Question: I have two models, Topic Model and a Post Model. A Topic can have multiple posts.
'''
public function posts()
{
return $this->hasMany('FPost');
}
'''
Now to get the latest post for a topic I am doing something like the following
'''
public function latestPost()
{
return $this->posts()->where('f_topic_id',"=",$this->id)->take(1);
}
'''
and then I am getting the latest post attributes as such (for a particular topic)
'''
{{$topic->latestPost()->first()['title']}}
'''
Now , I have tried enough , but it seems that this is not working for me
'''
{{$topic->latestPost()->first()->title}}
'''
my question is why can't i get the properties of the post model ?
The topic model looks like this
'''
class FTopic extends Eloquent {
protected $fillable =['topictitle','topicdescription'];
public function forumCategory()
{
return $this->belongsTo('FCategory');
}
public function user()
{
return $this->belongsTo('User');
}
public function posts()
{
return $this->hasMany('FPost');
}
public function latestPost()
{
return $this->posts()->where('f_topic_id',"=",$this->id)->take(1);
}
public $rules = [
'topictitle' => 'required|min:10',
'topicdescription' => 'required|max:10'
];
public $errors;
public function isValid()
{
$validation = Validator::make($this->attributes, $this->rules);
if($validation-> passes())
return true;
$this->errors = $validation->messages();
return false;
}
protected $table = 'ftopics';
}
'''
This is how I am using it.

thanks
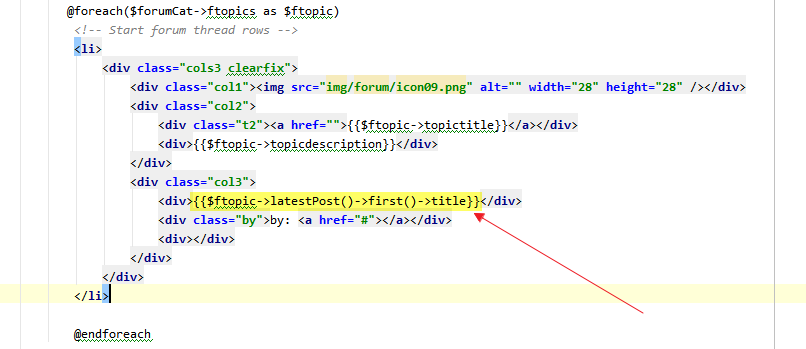
Answer: Change your 'latestPost' method to:
'''
public function scopeLatestPost($query)
{
return $this->posts()->orderBy('id', 'desc');
}
'''
Then use something like this:
'''
$ptitle = FTopic::find(1)->latestPost()->first()->title;
'''